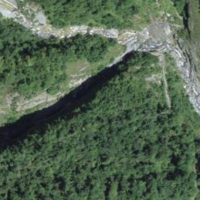
EUNIS habitat code: 32
Species observed at this site:
Cephalanthera longifolia